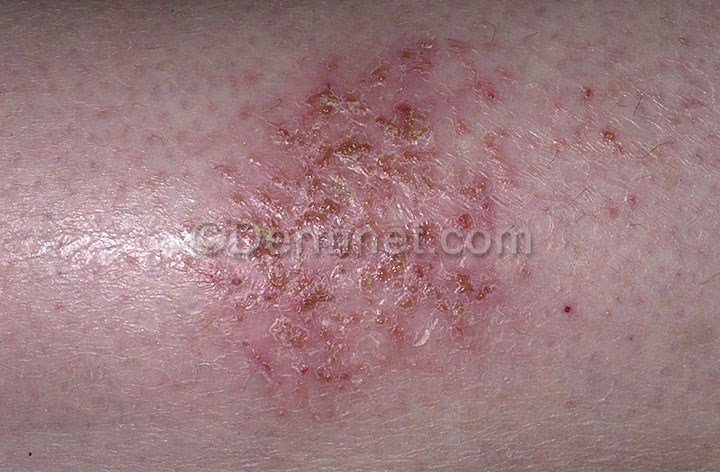
Disease: Eczema Photos